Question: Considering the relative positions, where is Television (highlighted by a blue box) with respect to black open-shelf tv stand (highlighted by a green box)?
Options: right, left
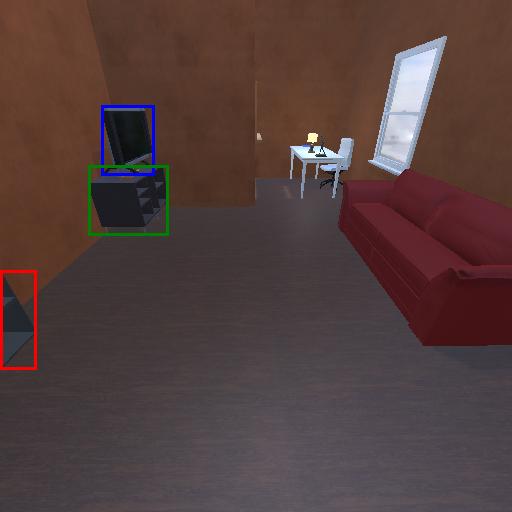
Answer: right